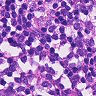
Metastatic tissue present: no